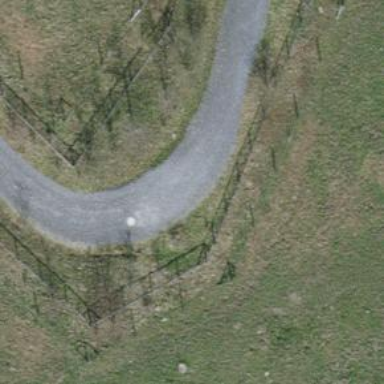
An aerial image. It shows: Track with fine gravel surface. The track type is grade1.